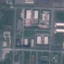
Land use / land cover: Industrial